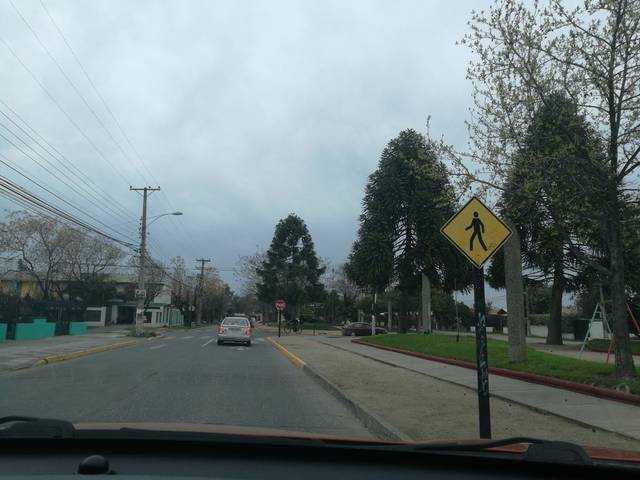
Region: Chile
Coordinates: -34.16, -70.736